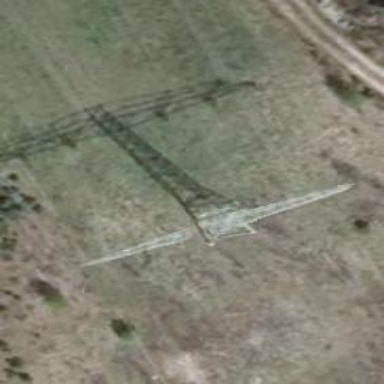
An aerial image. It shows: Towering power structure.